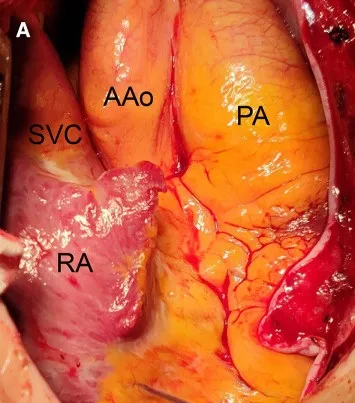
Intraoperative view of repair procedure: during the operation, the right atrium, right ventricle, pulmonary artery and superior vena cava were found significantly enlarged , A double-chamber incision was made.
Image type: medical_photograph (other_medical_photograph)